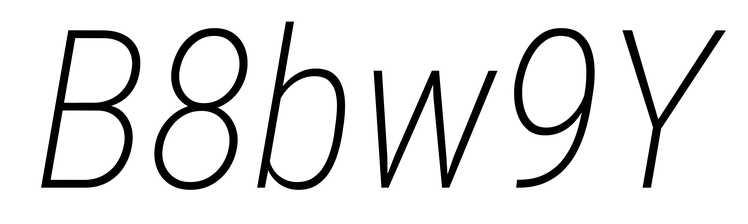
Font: Roboto-Italic_Condensed_ExtraLight_Italic